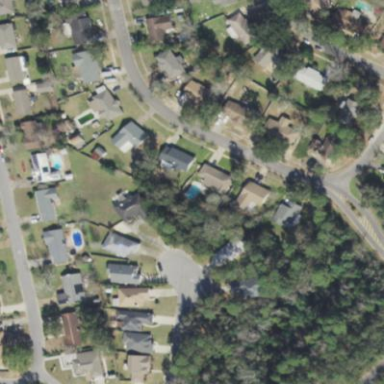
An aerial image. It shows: Single-family residential area.